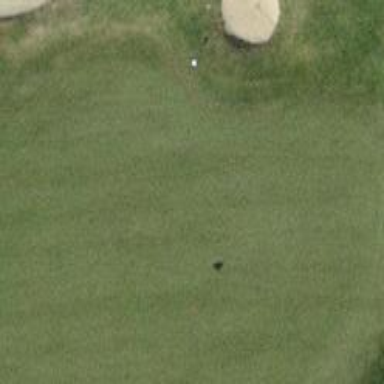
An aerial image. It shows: Picturesque green golfing area with grass land use.